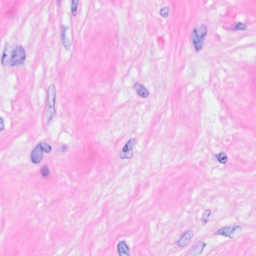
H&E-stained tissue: Breast